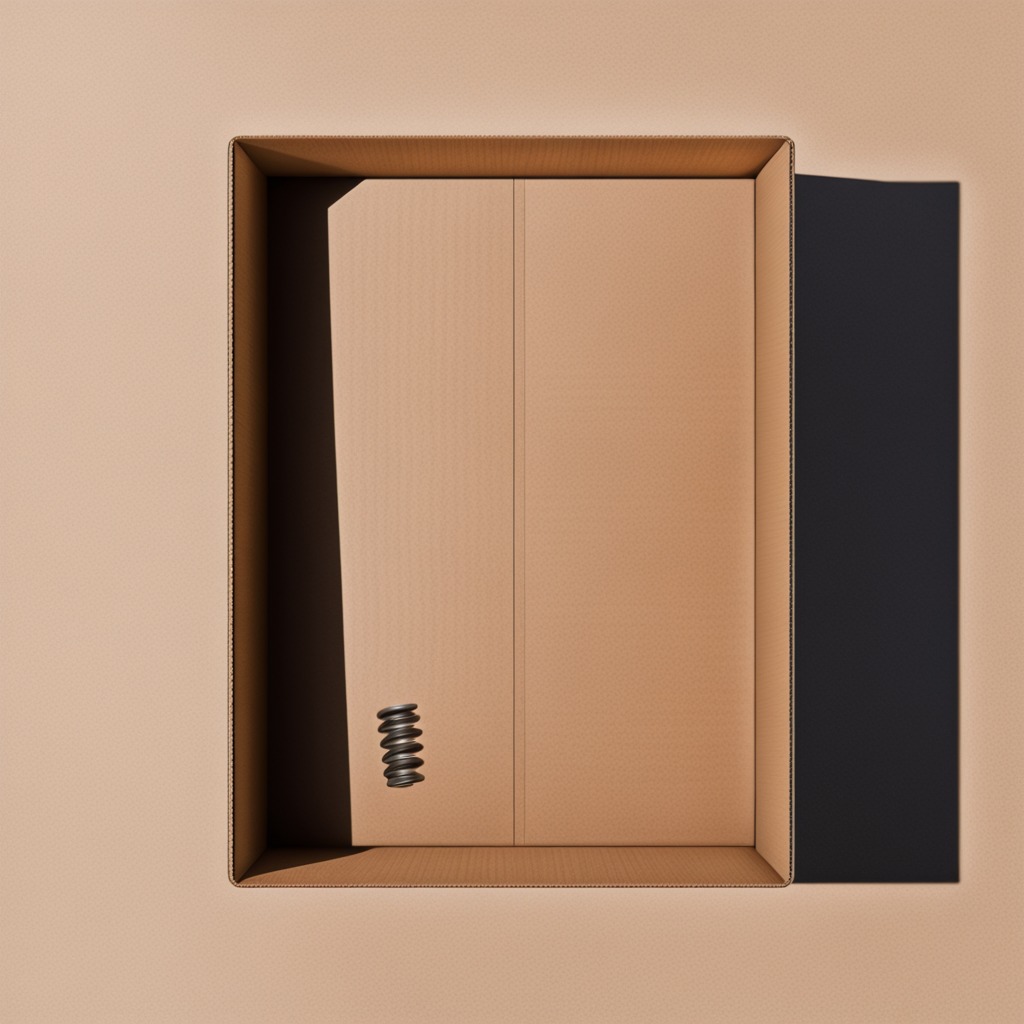
A coiled metal spring is lying on the cardboard box surface in an outdoor workshop during daytime bright natural light soft shadows slightly creased but